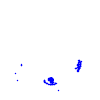
Particle: electron